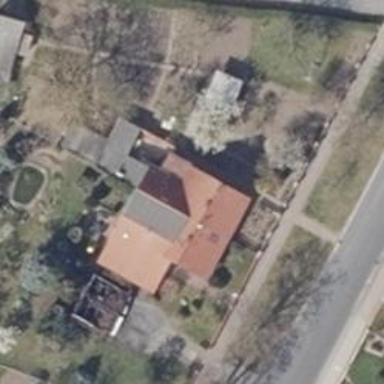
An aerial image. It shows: Simple and straightforward house.